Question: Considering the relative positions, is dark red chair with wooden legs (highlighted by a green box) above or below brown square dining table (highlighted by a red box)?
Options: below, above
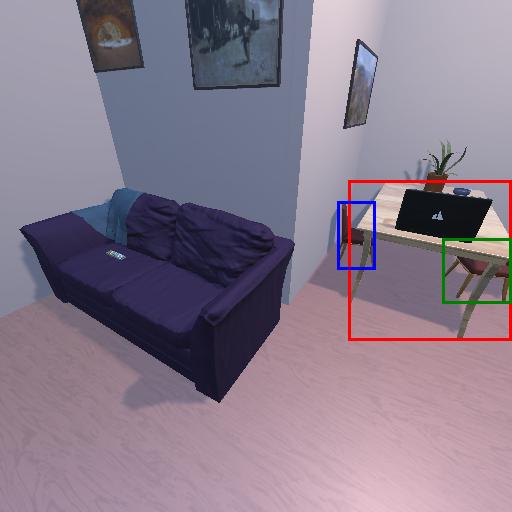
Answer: below